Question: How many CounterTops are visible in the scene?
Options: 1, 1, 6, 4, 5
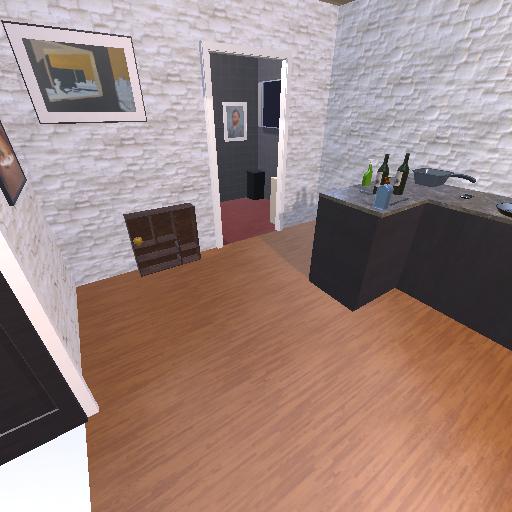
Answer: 1